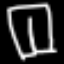
Label: pants